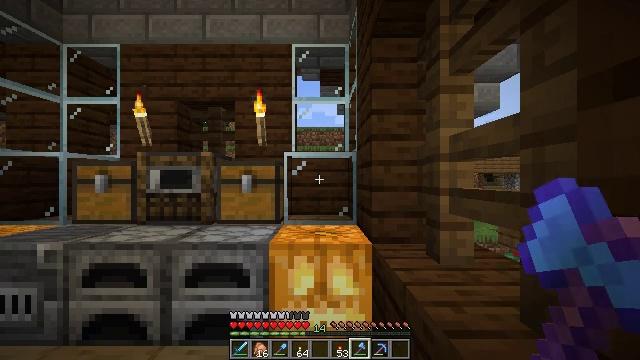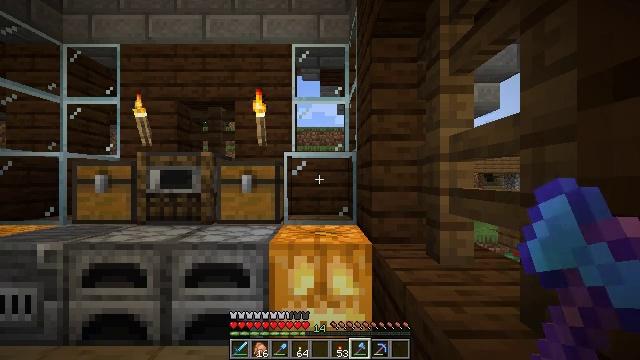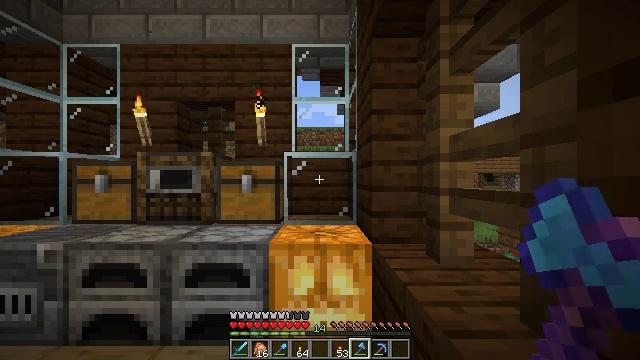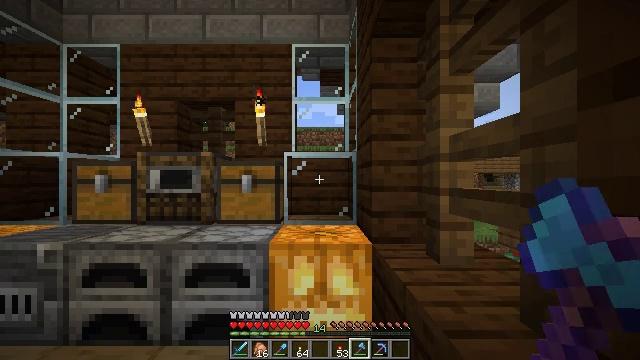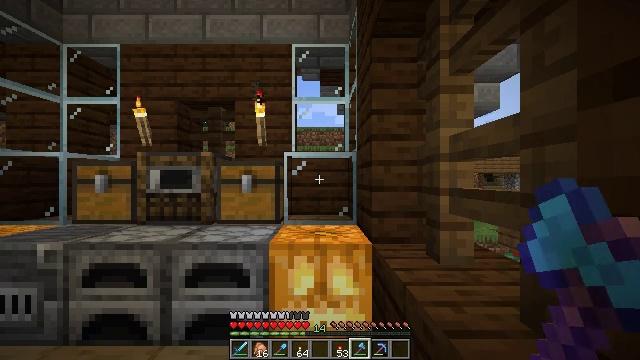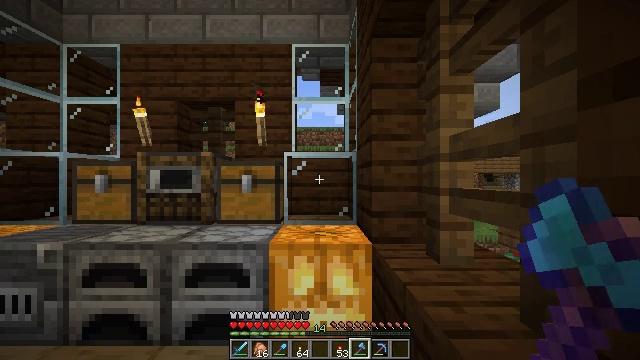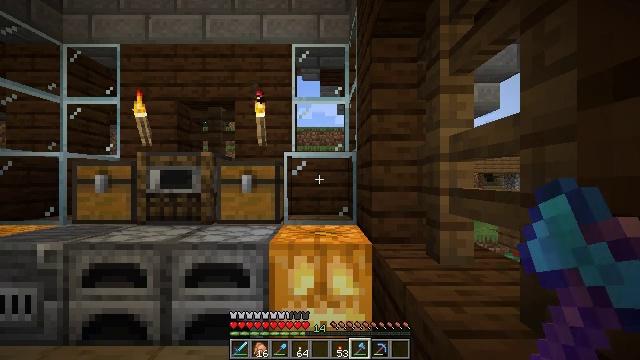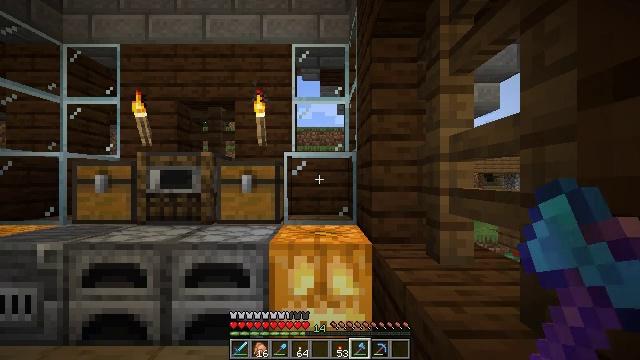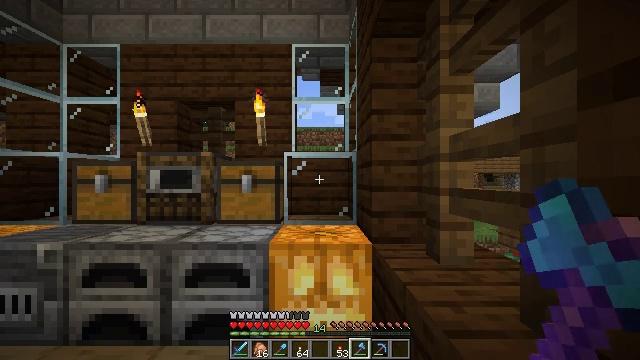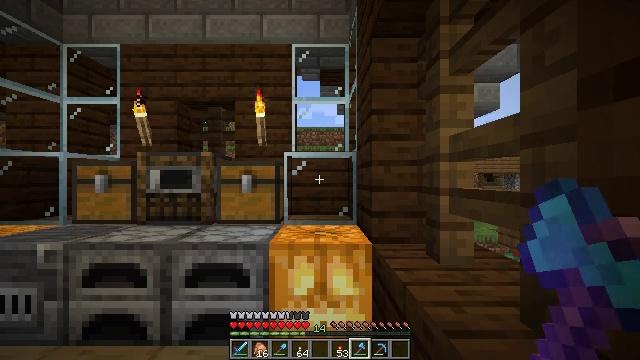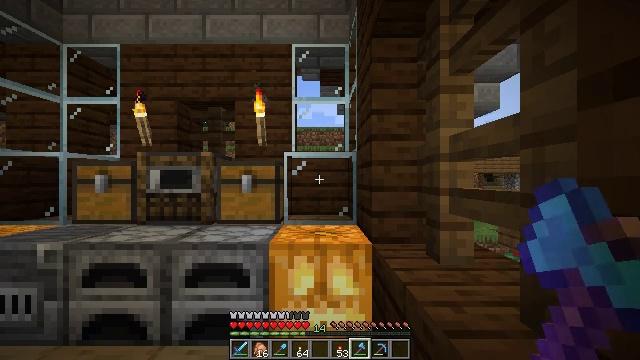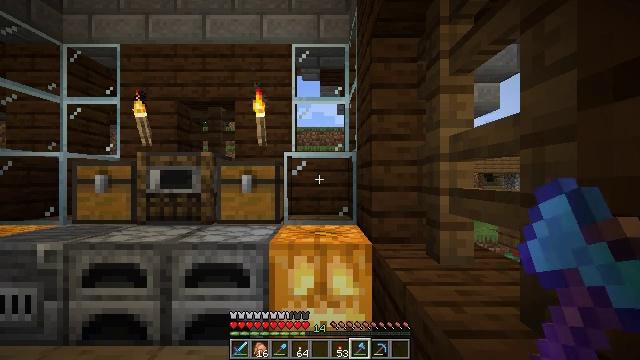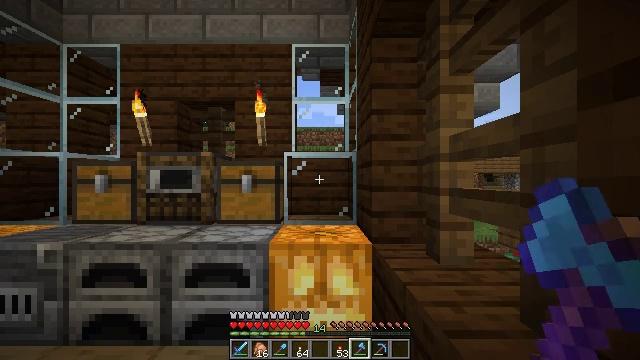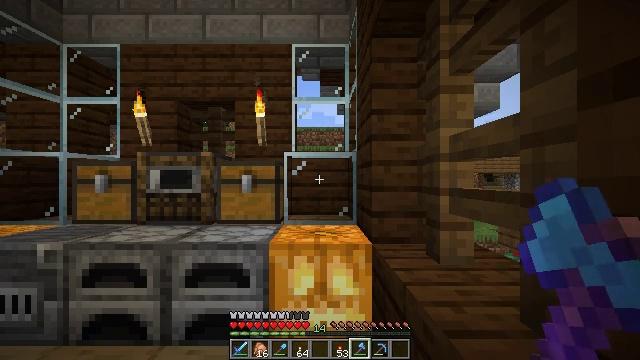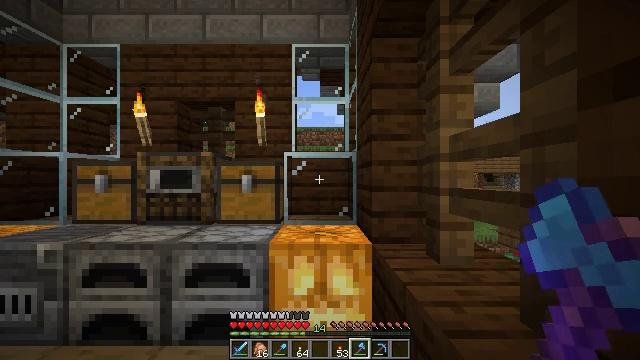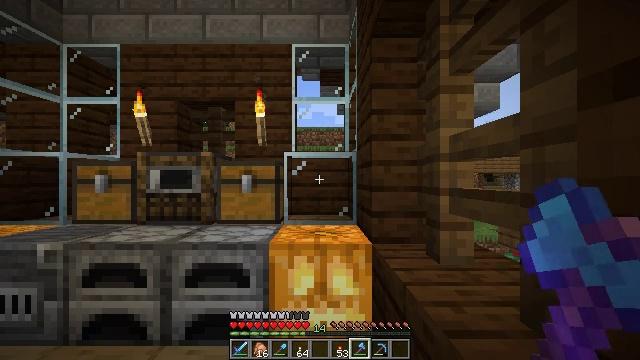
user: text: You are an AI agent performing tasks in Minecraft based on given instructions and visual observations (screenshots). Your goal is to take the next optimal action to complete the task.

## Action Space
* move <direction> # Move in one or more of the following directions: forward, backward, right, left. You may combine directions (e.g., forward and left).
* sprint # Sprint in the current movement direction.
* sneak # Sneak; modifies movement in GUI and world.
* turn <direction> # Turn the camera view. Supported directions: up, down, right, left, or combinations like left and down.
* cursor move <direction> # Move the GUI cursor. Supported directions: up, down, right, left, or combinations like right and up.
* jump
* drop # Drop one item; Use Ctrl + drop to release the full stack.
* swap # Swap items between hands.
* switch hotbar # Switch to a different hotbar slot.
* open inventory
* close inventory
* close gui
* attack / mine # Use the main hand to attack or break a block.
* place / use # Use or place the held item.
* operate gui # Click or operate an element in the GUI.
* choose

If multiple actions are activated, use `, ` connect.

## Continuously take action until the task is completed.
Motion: motion action
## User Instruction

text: Put wool and dye in a crafting table to craft a brown bed.
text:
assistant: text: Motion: no_op
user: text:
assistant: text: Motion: no_op
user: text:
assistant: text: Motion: no_op
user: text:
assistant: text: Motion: no_op
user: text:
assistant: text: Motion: no_op
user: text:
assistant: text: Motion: no_op
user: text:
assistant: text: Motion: no_op
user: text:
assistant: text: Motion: no_op
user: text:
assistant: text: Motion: no_op
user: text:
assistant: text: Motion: no_op
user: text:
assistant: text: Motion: no_op
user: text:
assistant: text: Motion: no_op
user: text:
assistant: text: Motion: no_op
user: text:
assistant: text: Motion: no_op
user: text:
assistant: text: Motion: no_op
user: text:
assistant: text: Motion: no_op
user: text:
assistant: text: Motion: no_op
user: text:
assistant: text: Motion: no_op
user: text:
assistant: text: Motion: no_op
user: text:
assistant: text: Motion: no_op
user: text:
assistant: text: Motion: no_op
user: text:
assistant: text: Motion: no_op
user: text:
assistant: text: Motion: no_op
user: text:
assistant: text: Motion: no_op
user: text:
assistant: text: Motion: no_op
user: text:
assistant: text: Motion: no_op
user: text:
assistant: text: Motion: no_op
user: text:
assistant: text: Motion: no_op
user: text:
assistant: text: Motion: no_op
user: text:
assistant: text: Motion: no_op